Question: First time i uploaded my project on "://#.#.#.13:#/test" using tortoiseSVN then i deleted this path and made a new one "://#.#.#.17:#/test2" , now i want to commit my all project files to new path using visual svn in visual studio 2010 but it does not gives any option to commit project files to new path.
here is screen shot

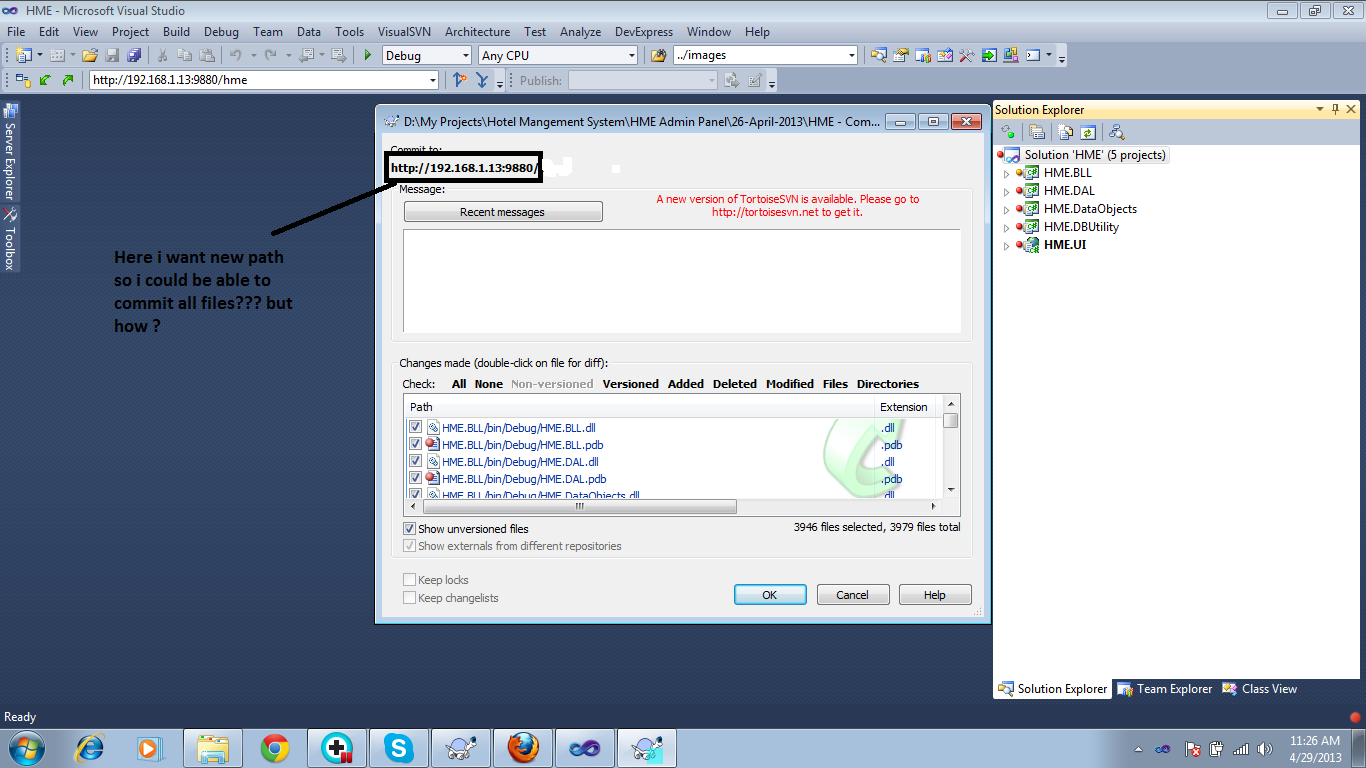
Answer: Well , After deep researching and thinking about ideas how to relocate Projects URL to new URL i have solved it out. I want to share this to every one so may be in future some one comes to this issue of relocating whole project to new one using tortoise SVN.
Here what i did
1. Simply , right click on Project and click on tortoise SVN icon and then click on option "Relocate" and enter the path of new URL on which you want to commit new changes of project.
here are screen shots of what i did